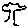
Label: tree